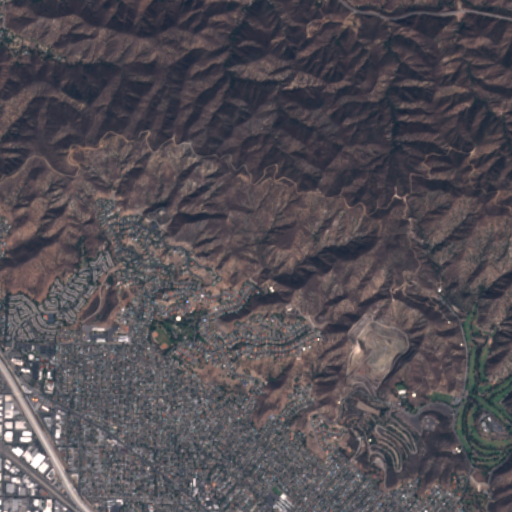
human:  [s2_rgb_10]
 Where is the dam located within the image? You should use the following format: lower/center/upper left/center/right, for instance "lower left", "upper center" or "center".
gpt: The dam is located in the lower right of the image.
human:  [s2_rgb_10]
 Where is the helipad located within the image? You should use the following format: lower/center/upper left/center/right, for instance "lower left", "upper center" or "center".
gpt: The helipad is located in the lower right of the image.
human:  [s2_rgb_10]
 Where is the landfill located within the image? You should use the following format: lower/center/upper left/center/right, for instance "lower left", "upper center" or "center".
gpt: The landfill is located in the lower right of the image.
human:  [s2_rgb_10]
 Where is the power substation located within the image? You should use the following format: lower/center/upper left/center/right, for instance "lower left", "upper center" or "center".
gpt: The power substation is located in the lower left of the image.
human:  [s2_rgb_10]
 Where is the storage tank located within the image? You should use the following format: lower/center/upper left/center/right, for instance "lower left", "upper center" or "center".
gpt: The storage tank is located in the lower right of the image.
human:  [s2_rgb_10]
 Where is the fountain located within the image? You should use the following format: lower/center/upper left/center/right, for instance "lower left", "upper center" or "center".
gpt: The fountain is located in the center left of the image.
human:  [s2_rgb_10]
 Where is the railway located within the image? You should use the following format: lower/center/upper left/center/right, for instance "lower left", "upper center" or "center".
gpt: The railway is located in the lower left of the image.
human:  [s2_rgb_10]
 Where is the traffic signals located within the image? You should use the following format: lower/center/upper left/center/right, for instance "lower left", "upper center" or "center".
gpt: The traffic signals is located in the lower left of the image.
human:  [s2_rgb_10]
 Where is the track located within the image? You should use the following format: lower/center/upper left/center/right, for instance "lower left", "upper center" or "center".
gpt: There is no track in the image.